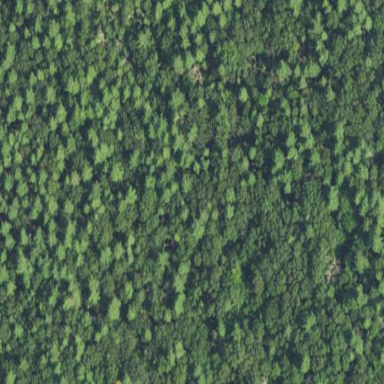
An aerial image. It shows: Woodland with needle-leaved trees.